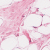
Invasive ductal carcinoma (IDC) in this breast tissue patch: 0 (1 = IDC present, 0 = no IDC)